Квадратная решётка из проводов с одинаковым сопротивлением состоит из 9 одинаковых маленьких квадратов, как показано на рисунке, и сопротивление стороны маленького квадрата равно $r=8~\Omega$. Между точками $A$ и $B$ подключают источник питания с ЭДС $E=5.7~\text{В}$ и пренебрежимо малым внутренним сопротивлением.
Найдите силу тока через источник $I_{AB}$.
Теперь точки $C$ и $D$ соединяют проводом с пренебрежимо малым сопротивлением. Найдите силу тока через этот провод $I_{CD}$.
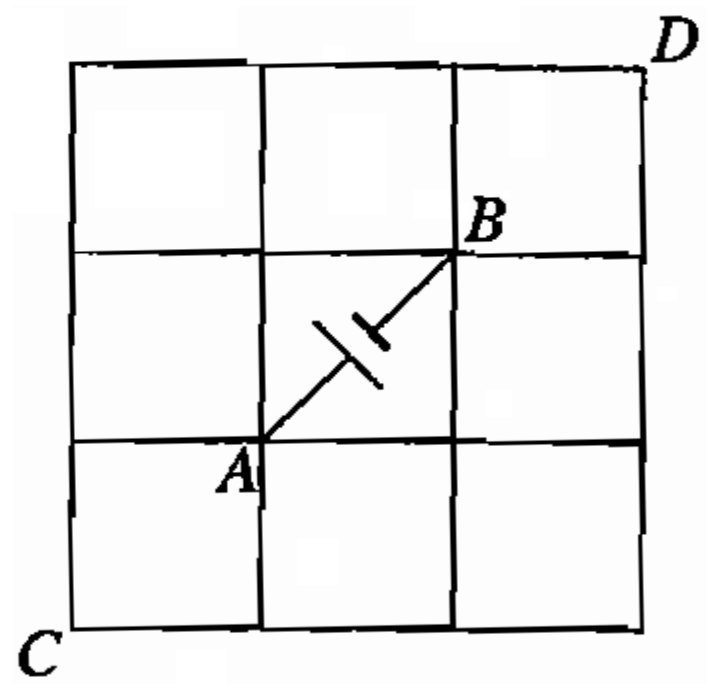
Найдите силу тока через источник $I_{AB}$.
Ответ: \[I_{AB}=1~\text{А}.\]

Теперь точки $C$ и $D$ соединяют проводом с пренебрежимо малым сопротивлением. Найдите силу тока через этот провод $I_{CD}$.
Ответ: \[I_{CD}=0.267~\text{А}.\]
Темы:
T, Цепи, Китайские, Цепь с резистором